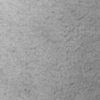
Label: not_dusty